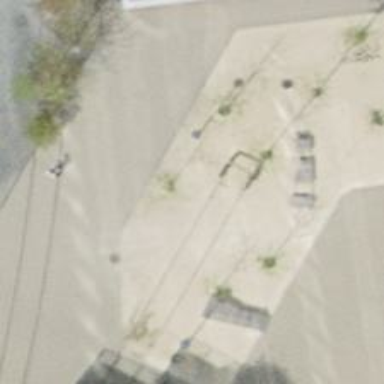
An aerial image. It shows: Railway buffer stop.